Current action and preconditions to check: trajectory_clear

Your task: For each precondition in the list above, predict whether it will hold at this action.

Consider the current scene as observed from the mobile robot's camera, and analyze the predicted future states of all dynamic agents (e.g., people, animals, vehicles, or any moving entities) within the NEXT SECOND.

IMPORTANT: Only answer "very likely" if you are absolutely certain—based on strong, clear evidence—that a dynamic agent will violate the precondition in the predicted future state. Do NOT answer "very likely" for unlikely, ambiguous, or low-probability risks.

Ask yourself for each precondition: Is there a high probability, with clear and convincing evidence, that the predicted future states of any dynamic agent will interfere with the predicted future state of the currently executing action within the NEXT SECOND, causing that precondition to fail?

Assess the risk level based on these predictions. Use "likely" or "very likely" if motions create a clear risk of interference.

Use "neutral" or "improbable" if agents are nearby but their predicted paths are clearly diverging or non-conflicting.

Failure Risk Categories: "very improbable", "improbable", "neutral", "likely", "very likely"

Answer Format: Output ONLY the probability_of_failure value from these categories: "very improbable", "improbable", "neutral", "likely", "very likely"

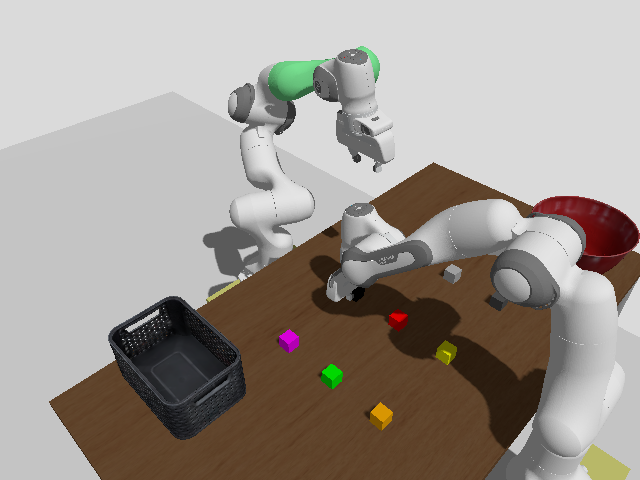

Answer: very improbable